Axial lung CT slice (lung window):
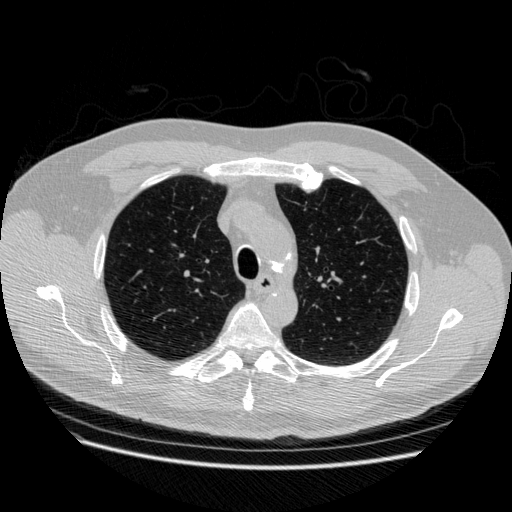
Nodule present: no